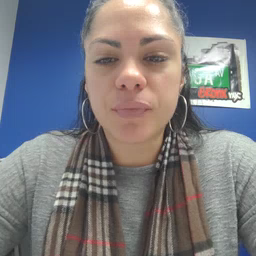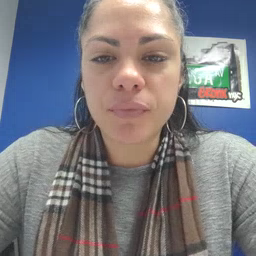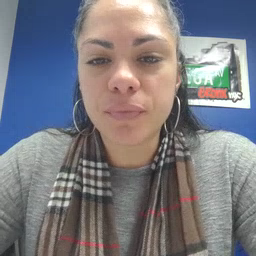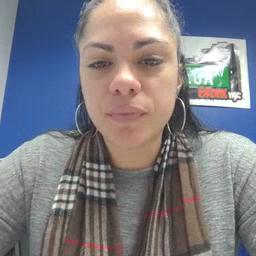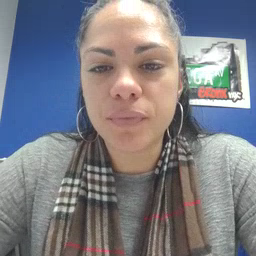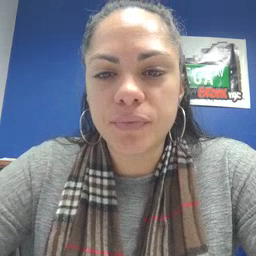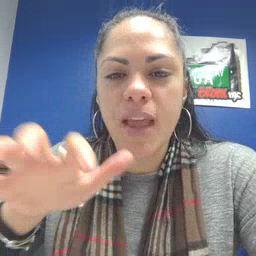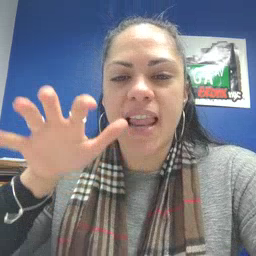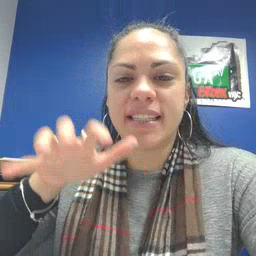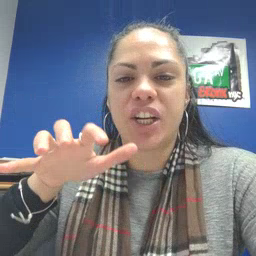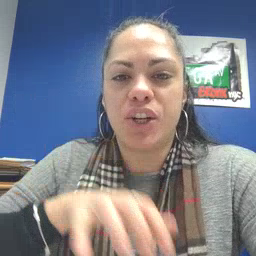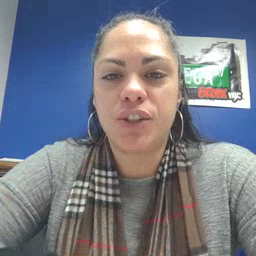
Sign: alligator